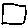
Label: square